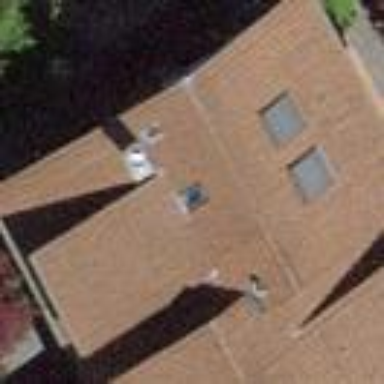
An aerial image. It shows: Semi-detached house.